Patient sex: M
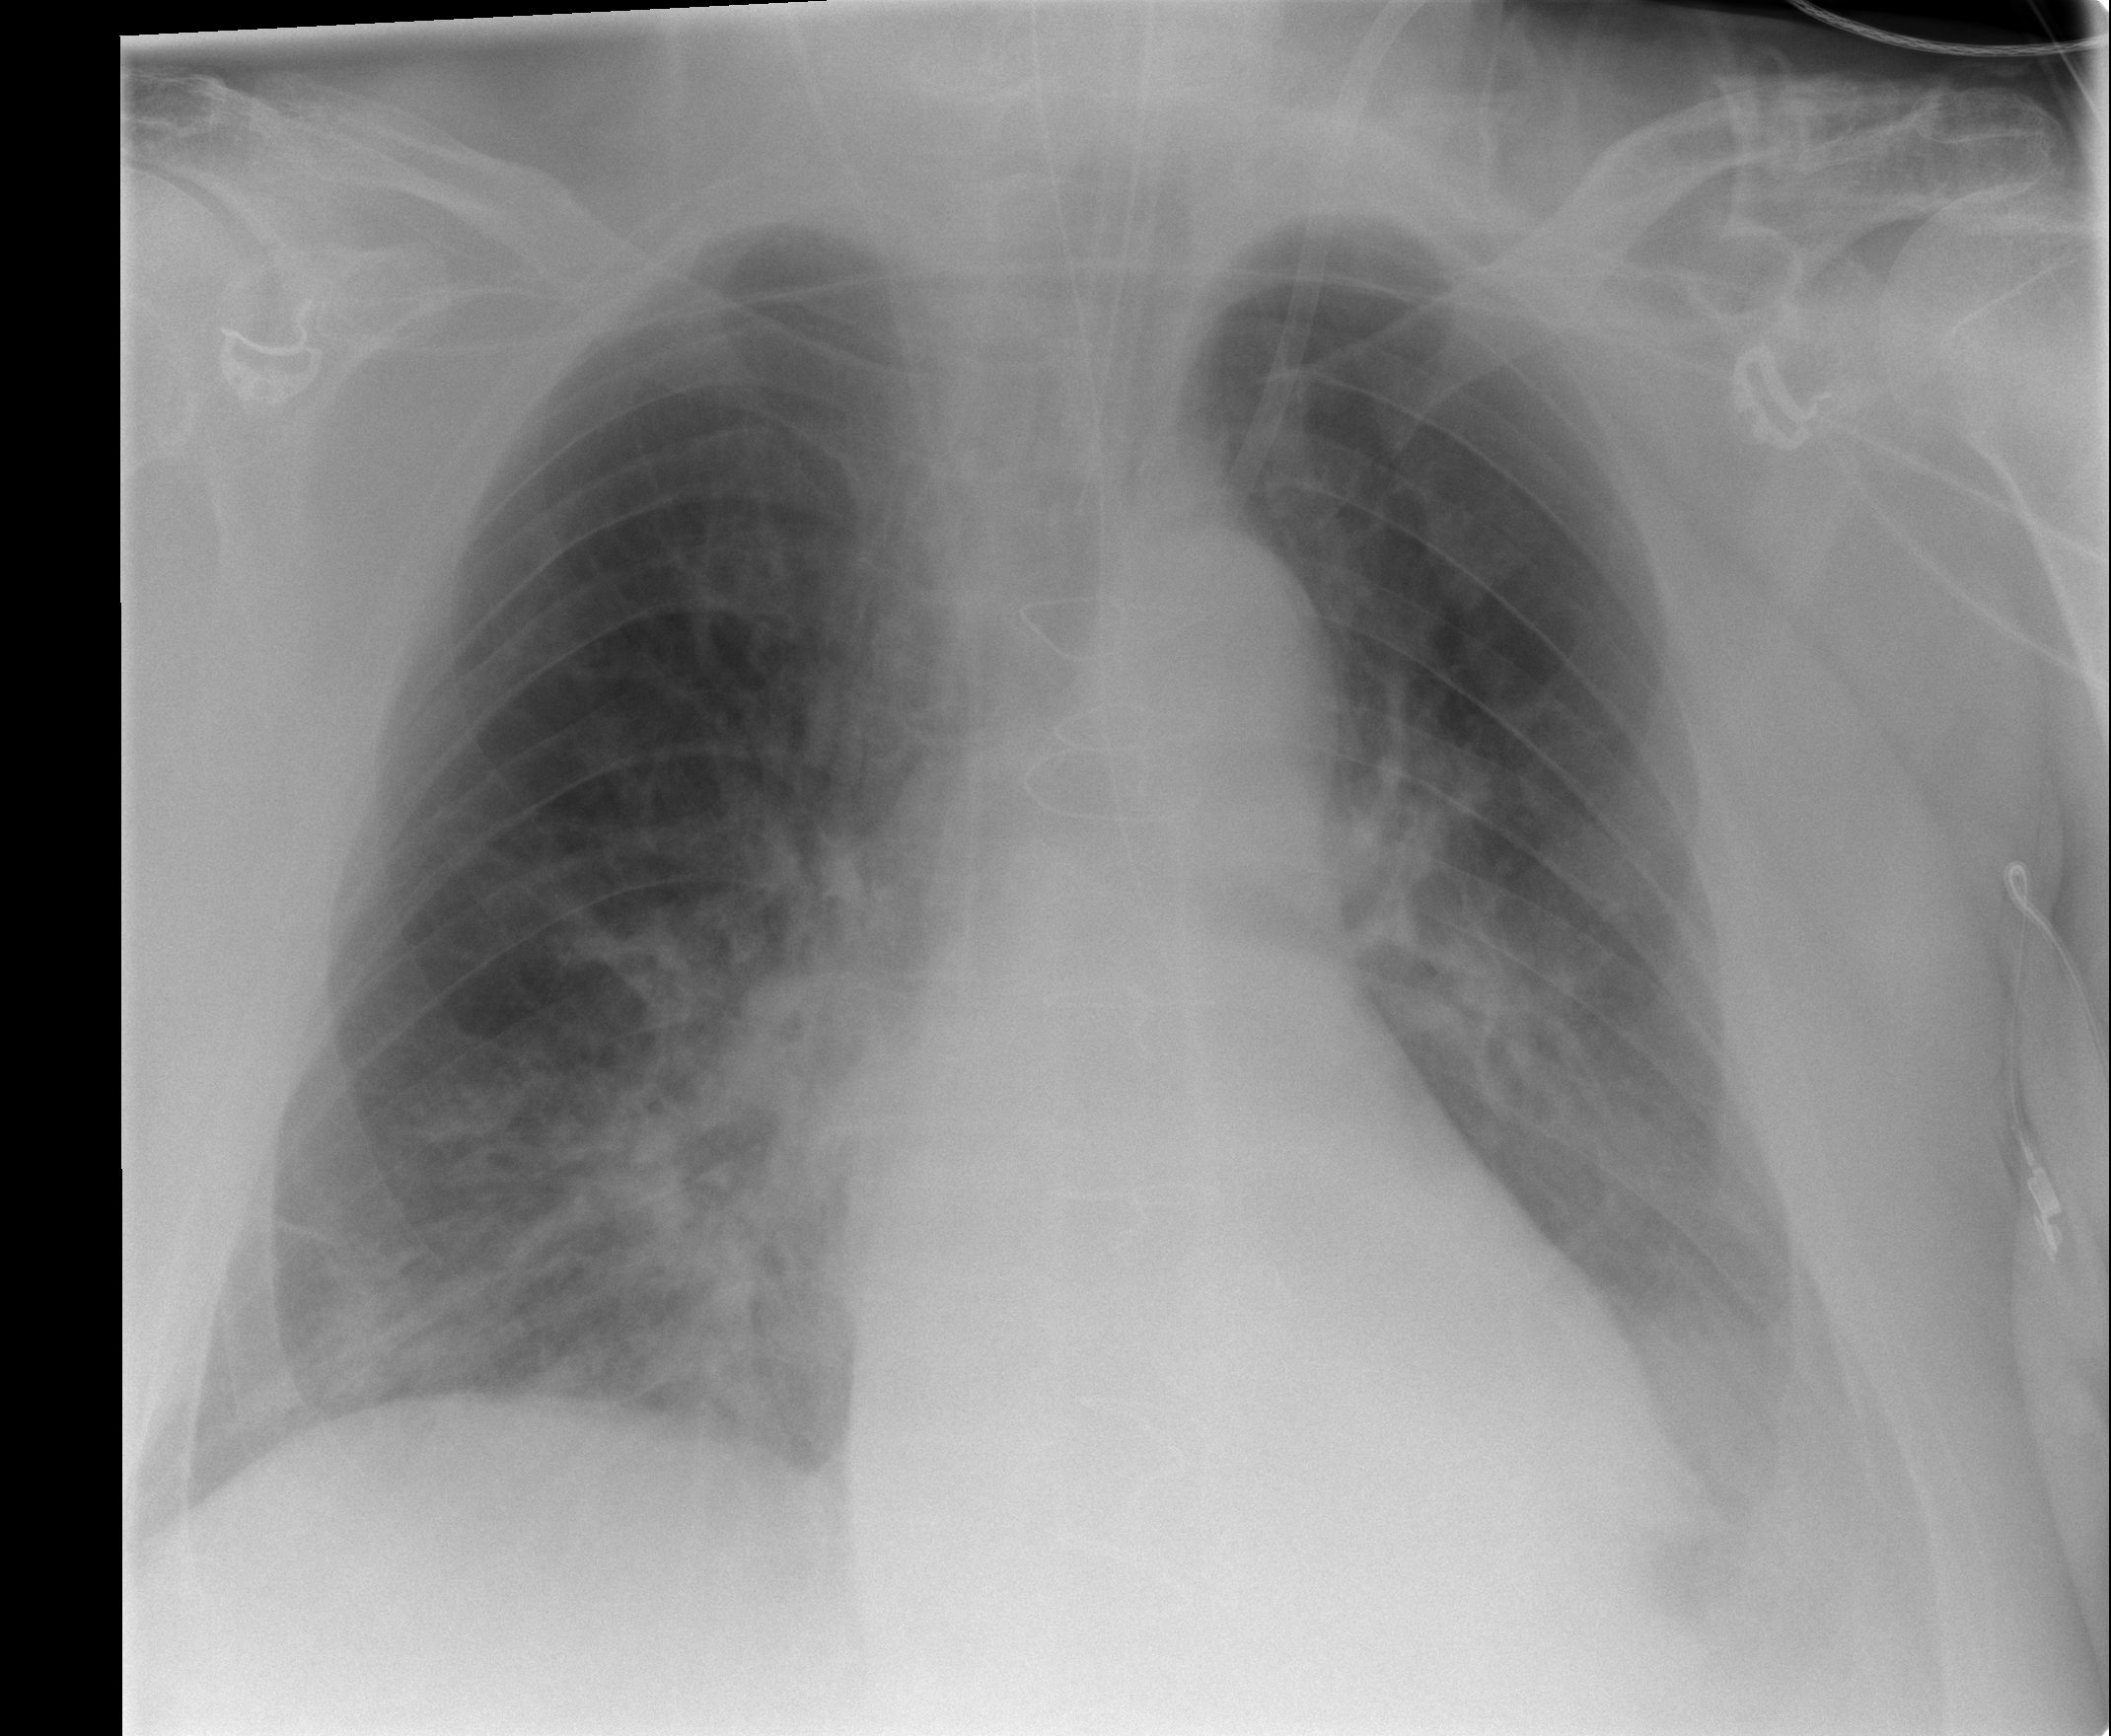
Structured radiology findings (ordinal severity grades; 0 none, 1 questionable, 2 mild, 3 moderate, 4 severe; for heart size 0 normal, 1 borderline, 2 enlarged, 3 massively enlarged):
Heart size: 1
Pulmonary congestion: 0
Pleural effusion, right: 0
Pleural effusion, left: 2
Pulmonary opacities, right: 3
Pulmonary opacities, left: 1
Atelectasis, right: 2
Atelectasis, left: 2